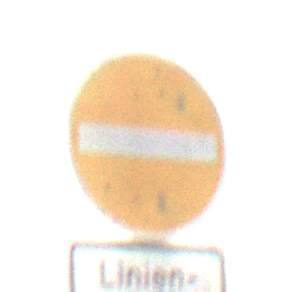
Verkehrszeichen: VerbotDerEinfahrt
Zusatzzeichen unten: BesondereFahrzeugeUndTransportgueter2
Umgebung: Outdoor, RoadRail
Tageszeit: SunriseSunset
Wetter: PartlyCloudy
Licht: Natural
Jahreszeit: NotSpecified
Kontrast: LowContrast